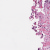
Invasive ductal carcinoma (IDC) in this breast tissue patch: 1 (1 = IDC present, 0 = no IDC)